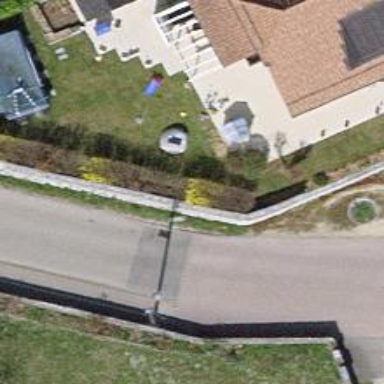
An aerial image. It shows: Hedge barrier.